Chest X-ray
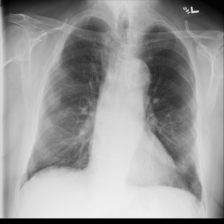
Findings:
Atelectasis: negative
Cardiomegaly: negative
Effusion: negative
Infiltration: negative
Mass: negative
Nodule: negative
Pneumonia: negative
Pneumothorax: negative
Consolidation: negative
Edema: negative
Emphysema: positive
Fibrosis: negative
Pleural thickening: positive
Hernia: negative